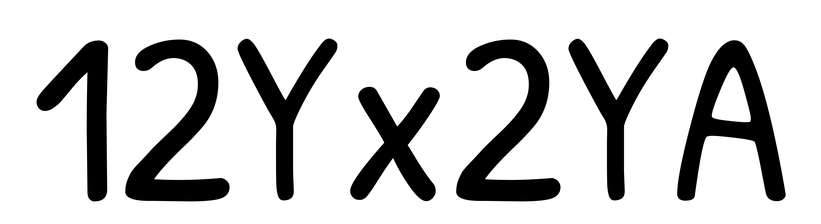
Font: PatrickHand-Regular